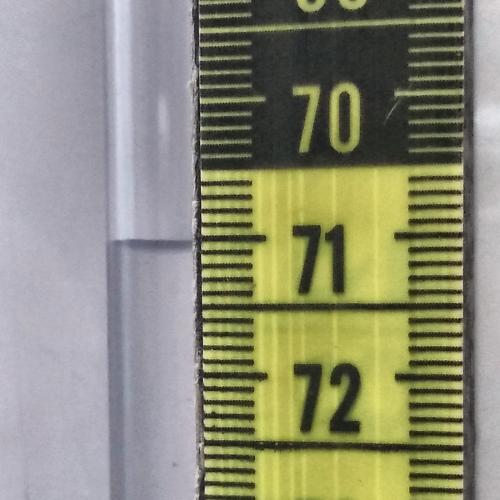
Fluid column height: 71.0 cm